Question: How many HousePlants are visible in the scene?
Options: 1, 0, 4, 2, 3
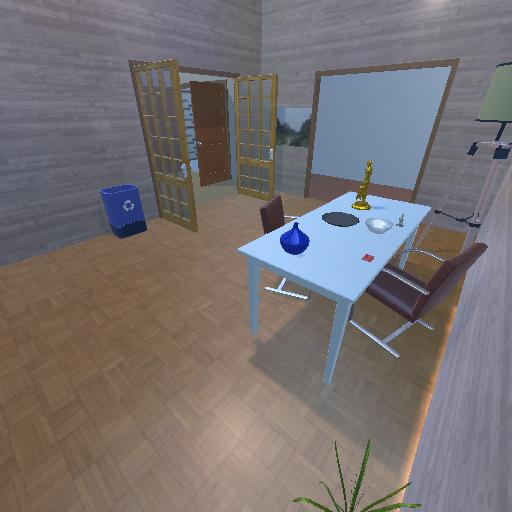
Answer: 1